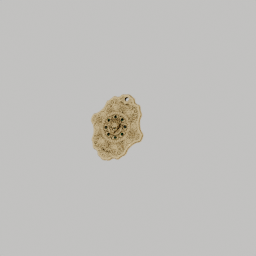
Label: decoration